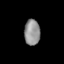
Tissue: lung
Cell type: Epithelial cells
Senescence score: 0.1224
Nuclear area (px): 394
Mean DAPI intensity: 146.404